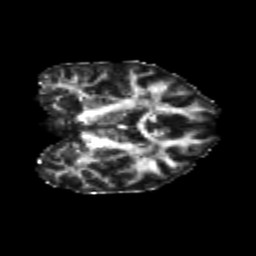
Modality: FA
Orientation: coronal
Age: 20
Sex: female
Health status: healthy
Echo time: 0.074 s